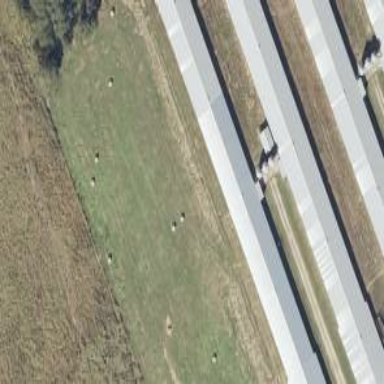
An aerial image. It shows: Farm auxiliary building.